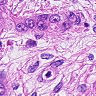
Metastatic tissue present: yes